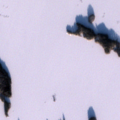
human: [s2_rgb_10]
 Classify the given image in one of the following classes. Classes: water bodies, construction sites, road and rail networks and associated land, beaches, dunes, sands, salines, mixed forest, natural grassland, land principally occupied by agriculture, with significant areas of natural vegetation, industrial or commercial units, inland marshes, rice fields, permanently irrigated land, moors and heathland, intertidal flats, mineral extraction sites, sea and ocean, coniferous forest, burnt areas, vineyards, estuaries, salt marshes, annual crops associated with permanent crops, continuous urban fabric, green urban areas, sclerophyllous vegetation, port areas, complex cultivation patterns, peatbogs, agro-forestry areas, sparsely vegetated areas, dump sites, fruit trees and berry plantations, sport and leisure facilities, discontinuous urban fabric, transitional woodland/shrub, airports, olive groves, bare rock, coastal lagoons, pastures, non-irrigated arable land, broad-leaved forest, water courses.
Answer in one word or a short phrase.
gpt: water bodies